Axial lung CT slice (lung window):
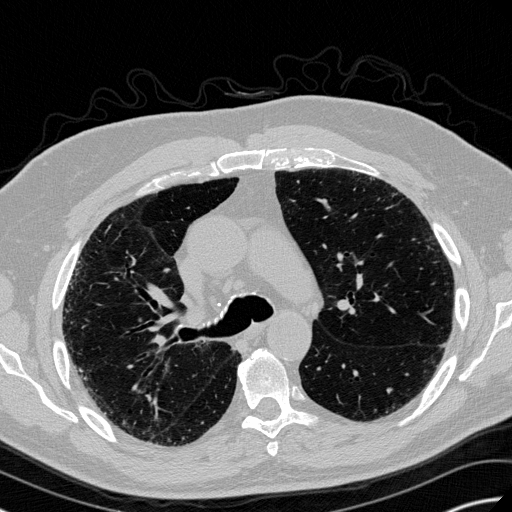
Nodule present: no